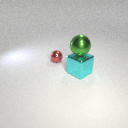
large green metal sphere above large cyan metal cube